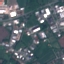
Land use / land cover: Industrial